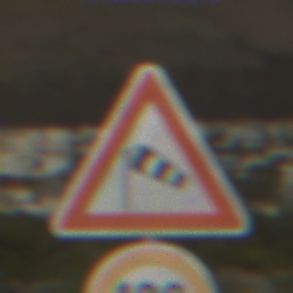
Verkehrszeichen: SeitenwindVonLinks
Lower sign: Geschwindigkeit100
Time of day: MorningAfternoon
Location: Outdoor (Suburban)
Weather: PartlyCloudy
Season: NotSpecified
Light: Natural